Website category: book
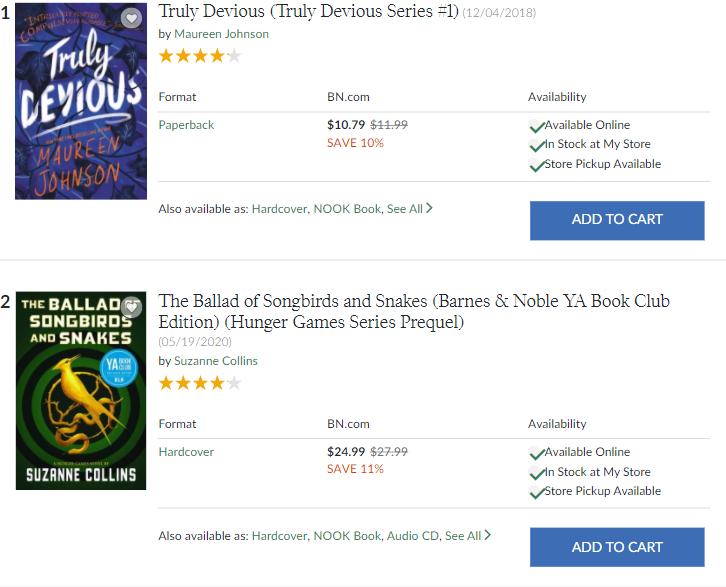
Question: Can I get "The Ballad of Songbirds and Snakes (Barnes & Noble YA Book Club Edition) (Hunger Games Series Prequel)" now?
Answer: yes

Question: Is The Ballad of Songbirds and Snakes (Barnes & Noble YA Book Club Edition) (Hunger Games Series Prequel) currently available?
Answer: yes

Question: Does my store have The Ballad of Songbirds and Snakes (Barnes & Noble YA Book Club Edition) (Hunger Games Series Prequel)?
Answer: yes

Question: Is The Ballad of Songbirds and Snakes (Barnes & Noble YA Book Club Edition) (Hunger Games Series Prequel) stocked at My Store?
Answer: yes

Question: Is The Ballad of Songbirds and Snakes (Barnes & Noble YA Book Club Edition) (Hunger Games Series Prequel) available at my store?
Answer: yes

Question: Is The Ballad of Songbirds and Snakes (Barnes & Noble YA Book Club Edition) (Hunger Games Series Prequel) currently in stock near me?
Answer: yes

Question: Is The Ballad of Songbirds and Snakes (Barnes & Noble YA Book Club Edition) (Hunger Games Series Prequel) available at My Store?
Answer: yes

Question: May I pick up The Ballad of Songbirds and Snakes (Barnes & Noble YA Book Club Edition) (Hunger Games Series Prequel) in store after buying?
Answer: yes

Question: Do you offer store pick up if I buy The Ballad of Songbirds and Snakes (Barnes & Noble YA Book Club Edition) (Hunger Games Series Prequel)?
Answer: yes

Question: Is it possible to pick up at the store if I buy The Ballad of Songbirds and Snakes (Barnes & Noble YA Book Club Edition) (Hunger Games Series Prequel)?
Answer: yes

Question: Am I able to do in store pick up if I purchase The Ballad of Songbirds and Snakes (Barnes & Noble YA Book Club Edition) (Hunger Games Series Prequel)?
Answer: yes

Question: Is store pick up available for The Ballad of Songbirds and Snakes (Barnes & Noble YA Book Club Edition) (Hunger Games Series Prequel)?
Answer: yes

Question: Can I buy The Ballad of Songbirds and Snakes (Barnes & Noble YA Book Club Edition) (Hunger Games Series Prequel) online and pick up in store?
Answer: yes